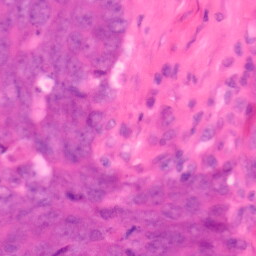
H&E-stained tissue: Colon